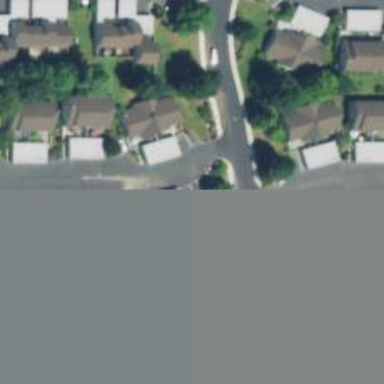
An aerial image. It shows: Residential road with sidewalk on the left.